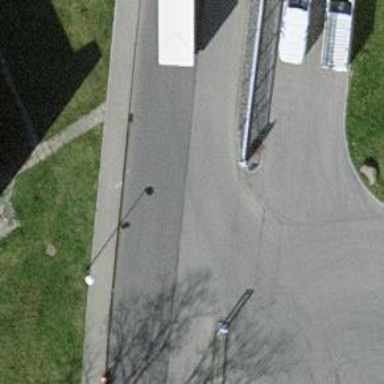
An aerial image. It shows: Gate.